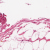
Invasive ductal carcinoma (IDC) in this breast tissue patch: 0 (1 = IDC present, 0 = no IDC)